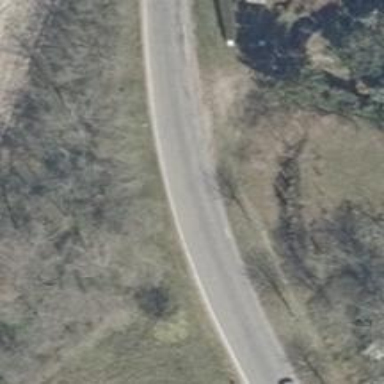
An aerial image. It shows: Secondary road with asphalt surface.